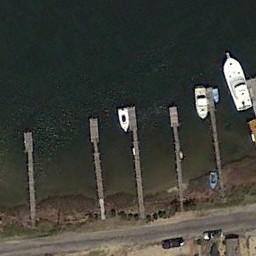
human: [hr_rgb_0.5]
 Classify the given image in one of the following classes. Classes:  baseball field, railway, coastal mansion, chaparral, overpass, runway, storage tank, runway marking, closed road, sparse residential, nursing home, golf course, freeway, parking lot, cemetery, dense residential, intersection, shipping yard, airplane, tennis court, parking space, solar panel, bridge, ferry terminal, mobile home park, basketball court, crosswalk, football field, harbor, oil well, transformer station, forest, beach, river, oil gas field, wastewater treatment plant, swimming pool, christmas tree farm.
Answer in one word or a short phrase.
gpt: ferry terminal